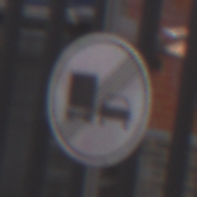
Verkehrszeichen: EndeUeberholverbotKraftfahrzeuge
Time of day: MorningAfternoon
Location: Outdoor (Urban)
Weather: Overcast
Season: NotSpecified
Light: Natural